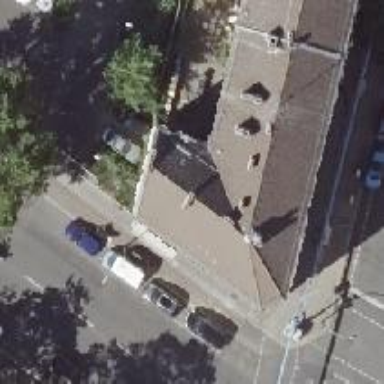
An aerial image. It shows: Restaurant.